Question: I'm trying to apply an image to a xtype='button' however when i do it my button looks like this

How can i make this image fill this button ?
Code (sencha touch 2 js):
'''
{
xtype: 'button',
width: 140,
height: 60,
margin: 10,
right: 20,
text: 'Enter',
html: '<img src="resources/images/Dbutton.png"/>'
}
'''
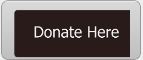
Answer: If the image is a background image on the button, then use the CSS property 'background-size'.
'''
.mybutton {
background-size: cover;
}
'''
Note that this won't work in IE8 or earlier. You'd need to use a polyfill javascript if you want IE8 support. Try this one: <URL>
Hope that helps.